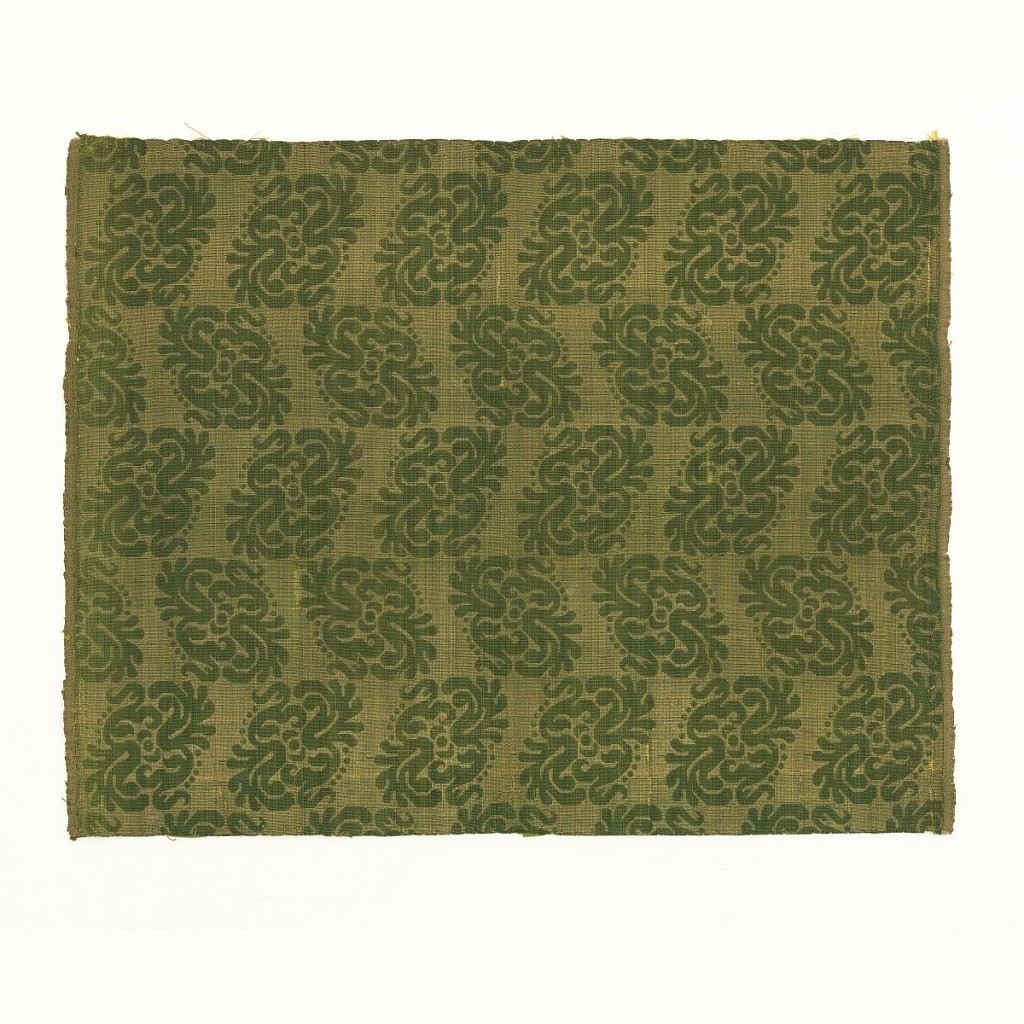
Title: Fragment
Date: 17th century
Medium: silk, metallic Technique: woven
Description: Diagonal green leaves on yellow background.
Selvage on both sides.